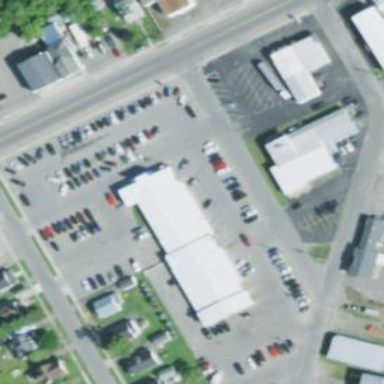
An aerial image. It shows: Retail area.